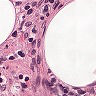
Metastatic tissue present: no